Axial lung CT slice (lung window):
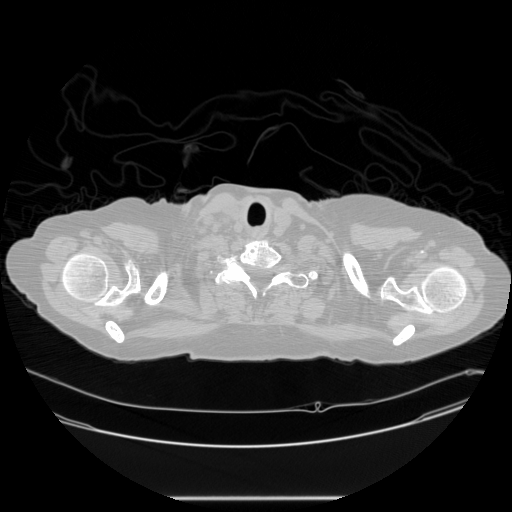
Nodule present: no